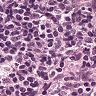
Metastatic tissue present: no